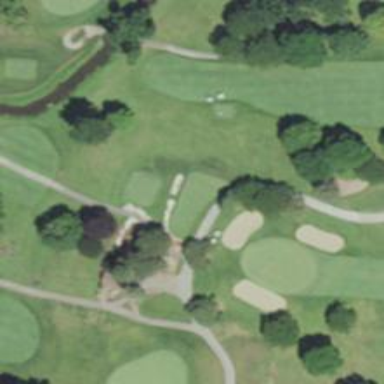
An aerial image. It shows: Grass area designated as golf tee.